Brain MRI, t2w sequence, axial 2D slice.
Patient: age 40, sex F, weight 95 kg, height 1.95 m
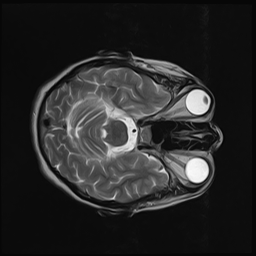